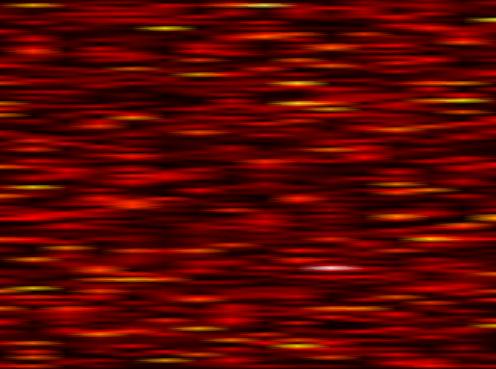
Label: FBMC